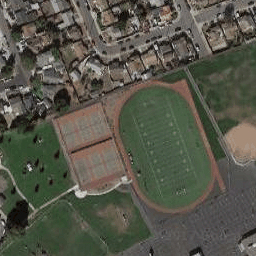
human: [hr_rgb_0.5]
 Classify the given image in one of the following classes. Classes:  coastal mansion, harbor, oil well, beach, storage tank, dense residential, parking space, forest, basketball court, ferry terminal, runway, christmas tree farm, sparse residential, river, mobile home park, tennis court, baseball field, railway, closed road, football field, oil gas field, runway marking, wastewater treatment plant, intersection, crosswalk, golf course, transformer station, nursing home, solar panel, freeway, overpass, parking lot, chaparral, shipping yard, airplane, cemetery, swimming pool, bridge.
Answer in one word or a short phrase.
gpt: football field